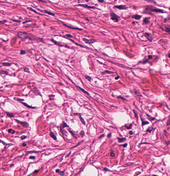
Tumor epithelial tissue: no
Tumor-associated stroma tissue: yes
Normal tissue: no